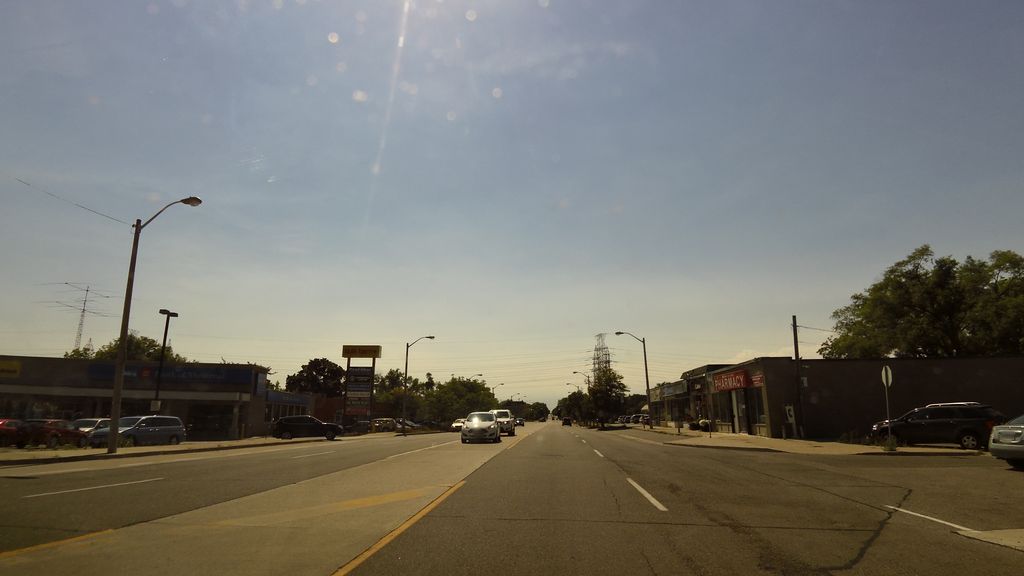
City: toronto